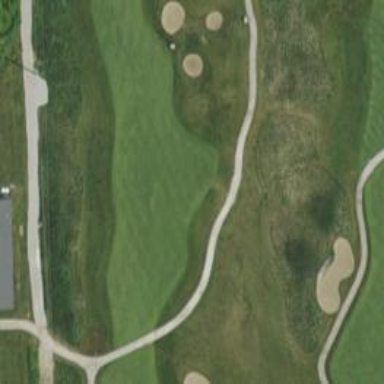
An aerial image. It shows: Pathway for golfing.